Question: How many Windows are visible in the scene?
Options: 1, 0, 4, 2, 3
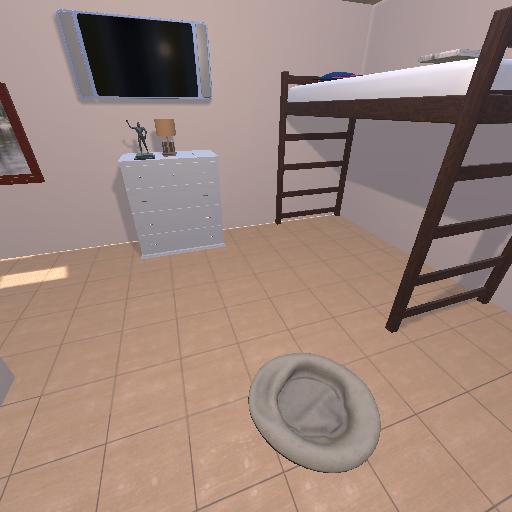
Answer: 1